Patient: sex M, age 35
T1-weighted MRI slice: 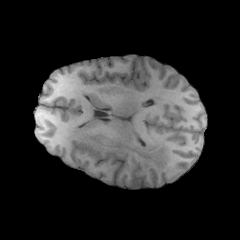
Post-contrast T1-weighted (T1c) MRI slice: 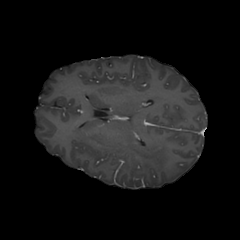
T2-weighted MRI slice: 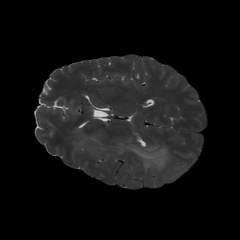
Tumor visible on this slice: yes
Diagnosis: Astrocytoma, IDH-wildtype
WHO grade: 2